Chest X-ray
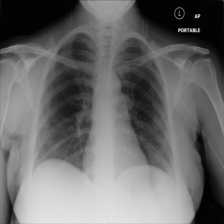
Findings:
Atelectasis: negative
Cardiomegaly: negative
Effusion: negative
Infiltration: negative
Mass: negative
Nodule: negative
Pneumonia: negative
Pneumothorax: negative
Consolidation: negative
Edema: negative
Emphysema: negative
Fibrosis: negative
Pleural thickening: negative
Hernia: negative